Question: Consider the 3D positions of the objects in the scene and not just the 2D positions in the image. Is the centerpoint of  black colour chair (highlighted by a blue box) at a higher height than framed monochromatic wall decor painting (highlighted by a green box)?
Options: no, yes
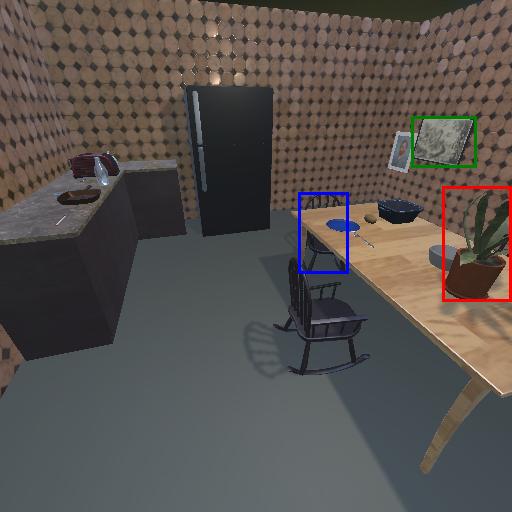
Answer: no